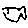
Label: fish